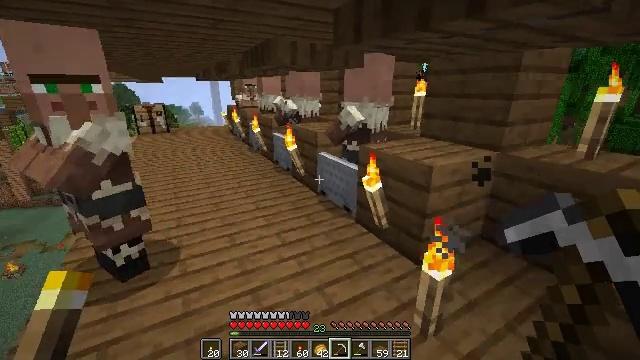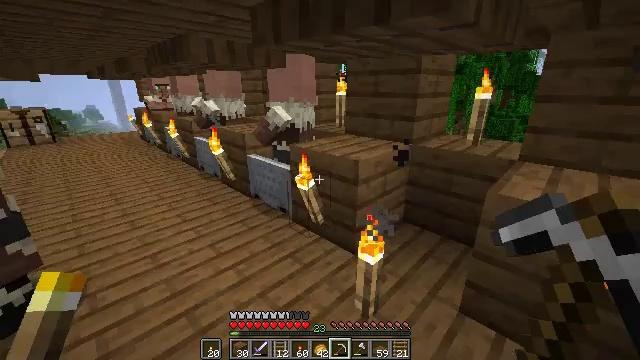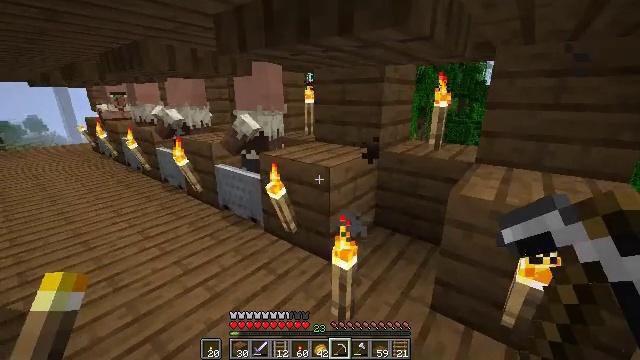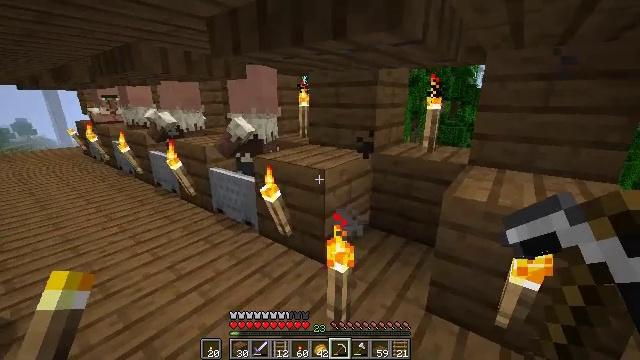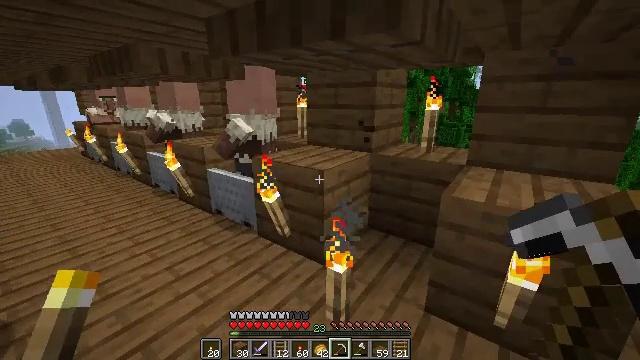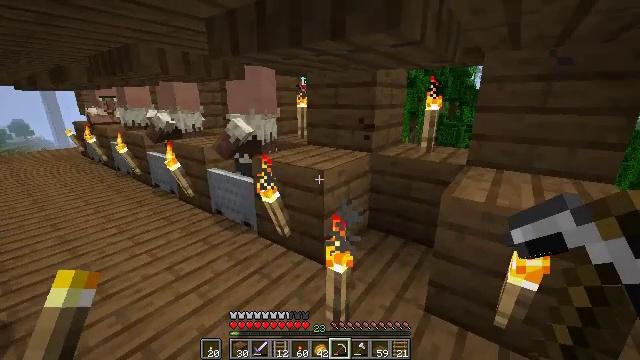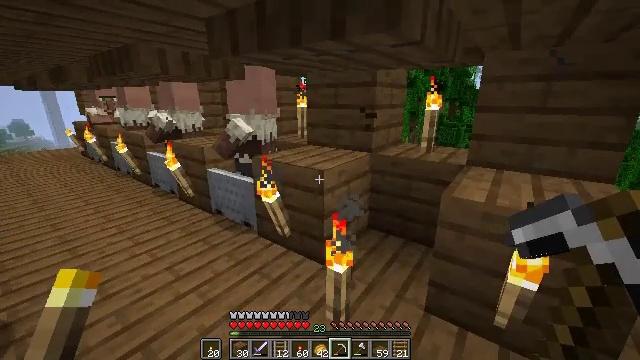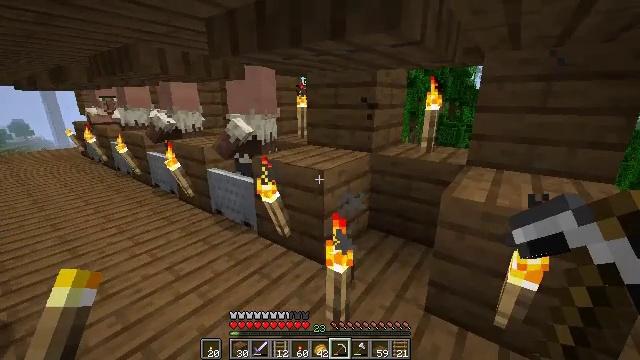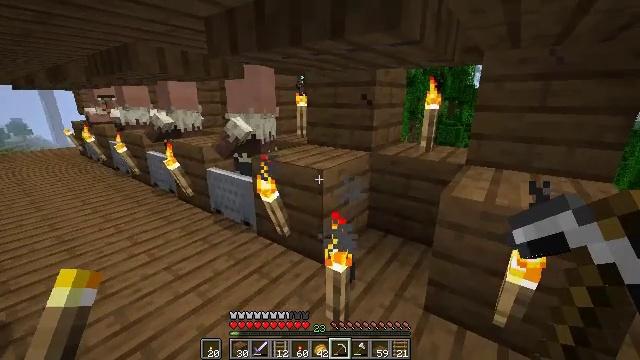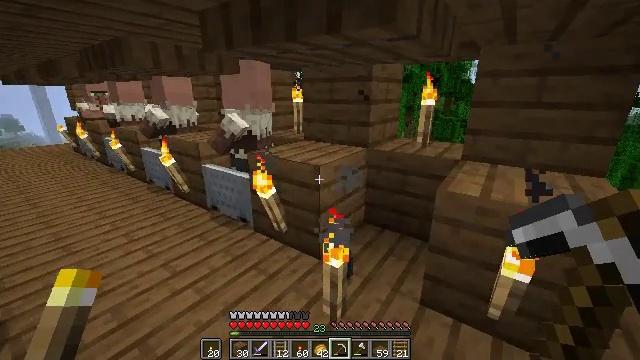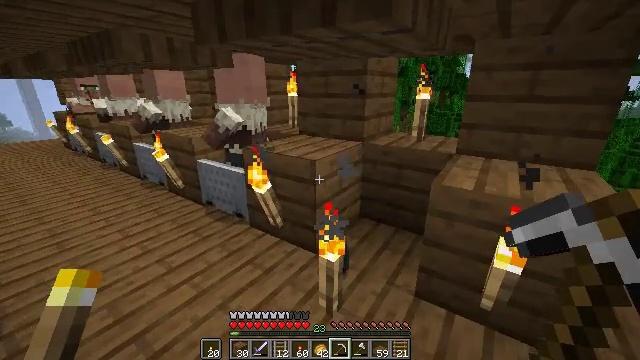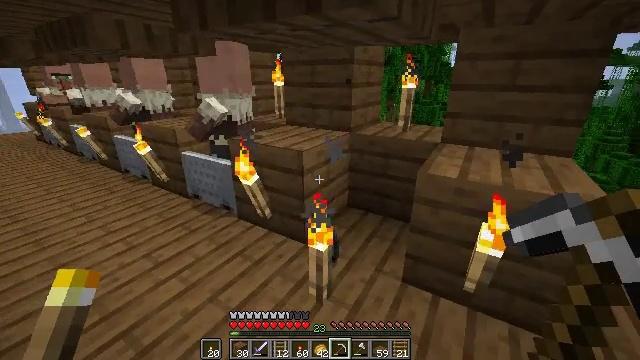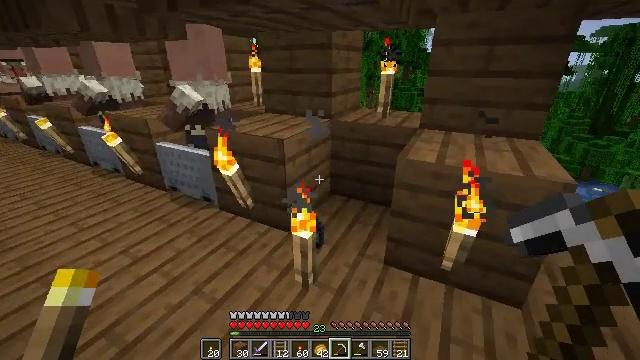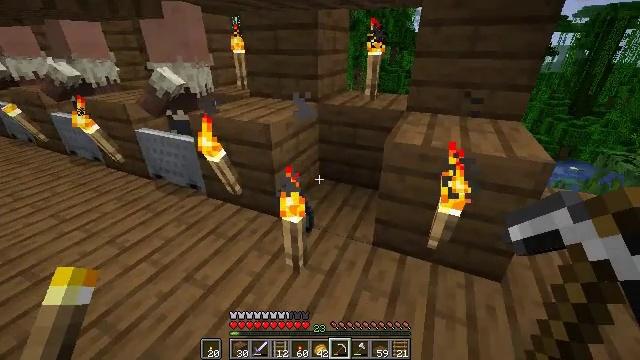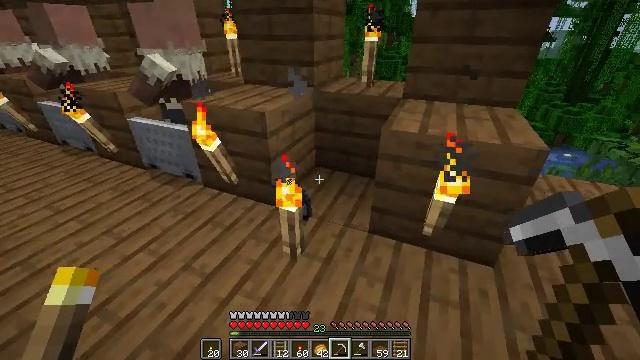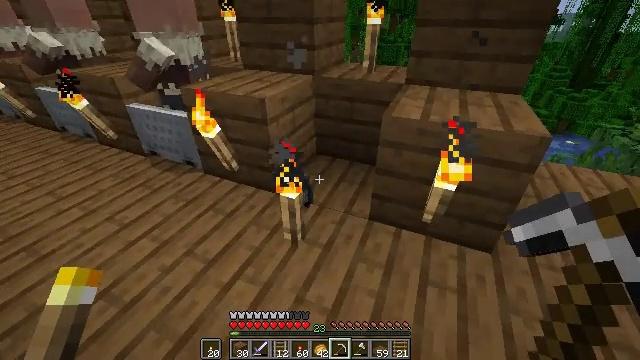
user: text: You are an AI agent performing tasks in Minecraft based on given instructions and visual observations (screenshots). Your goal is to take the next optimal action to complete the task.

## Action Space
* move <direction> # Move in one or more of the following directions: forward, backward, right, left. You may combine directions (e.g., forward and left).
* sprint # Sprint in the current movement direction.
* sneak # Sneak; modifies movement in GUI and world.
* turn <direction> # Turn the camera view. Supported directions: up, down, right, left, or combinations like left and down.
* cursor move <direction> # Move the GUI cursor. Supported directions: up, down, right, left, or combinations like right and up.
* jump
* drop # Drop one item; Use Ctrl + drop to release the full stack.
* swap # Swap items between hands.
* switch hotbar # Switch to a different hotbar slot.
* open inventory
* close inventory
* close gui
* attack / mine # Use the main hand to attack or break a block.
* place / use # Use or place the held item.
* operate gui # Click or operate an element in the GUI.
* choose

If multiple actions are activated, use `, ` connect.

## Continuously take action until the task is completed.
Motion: motion action
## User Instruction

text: Gather the torch from its position.
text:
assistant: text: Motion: turn right
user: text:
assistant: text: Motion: turn right and up
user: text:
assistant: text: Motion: turn right
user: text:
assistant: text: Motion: no_op
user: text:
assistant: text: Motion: no_op
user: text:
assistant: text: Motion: no_op
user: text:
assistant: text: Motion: no_op
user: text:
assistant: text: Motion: no_op
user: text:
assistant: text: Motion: no_op
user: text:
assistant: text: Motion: turn right and down
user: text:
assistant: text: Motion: turn right and down
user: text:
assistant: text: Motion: turn right and down
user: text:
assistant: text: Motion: turn right and down
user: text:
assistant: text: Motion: turn down
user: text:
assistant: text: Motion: turn down
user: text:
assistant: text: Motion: move forward and move left, turn down
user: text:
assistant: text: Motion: move forward and move left, turn right and down
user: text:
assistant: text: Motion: move forward and move left, turn right and down
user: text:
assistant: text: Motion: turn right and down
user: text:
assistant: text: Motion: turn right and down
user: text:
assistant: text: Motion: turn down
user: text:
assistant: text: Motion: turn down
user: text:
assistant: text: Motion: turn right and down
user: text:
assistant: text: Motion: turn right and down
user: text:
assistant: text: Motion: turn right
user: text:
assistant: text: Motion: turn right
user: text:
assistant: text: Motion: no_op
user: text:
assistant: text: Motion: attack / mine
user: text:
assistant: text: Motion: attack / mine
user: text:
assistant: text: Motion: turn left, attack / mine